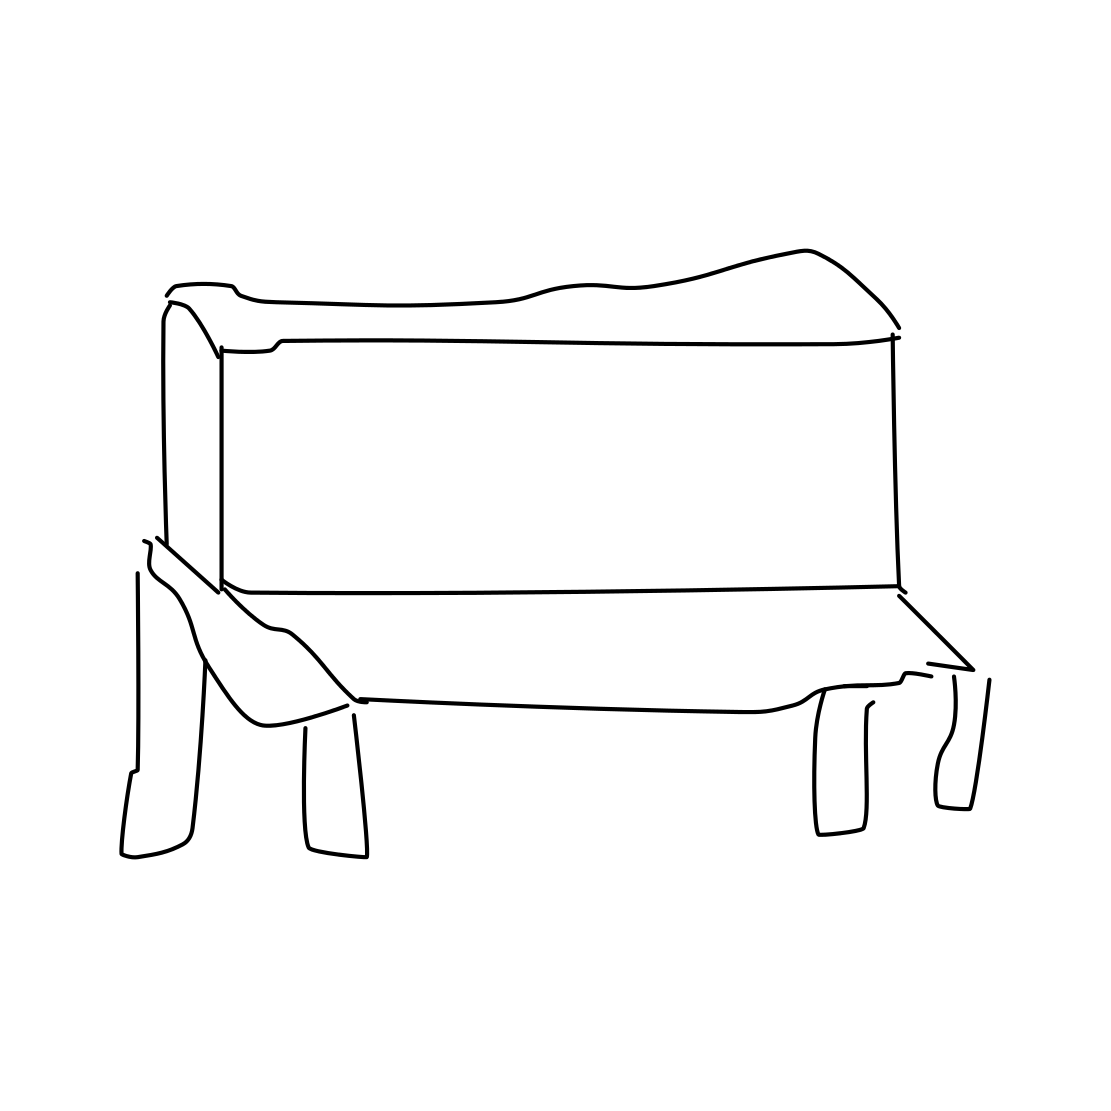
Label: couch